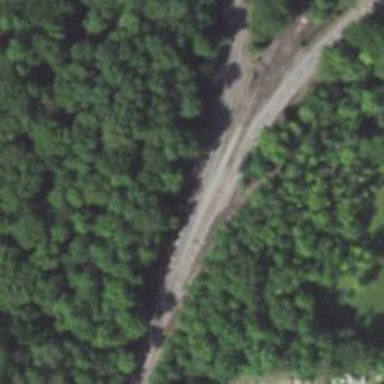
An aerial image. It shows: Railway siding with rails.